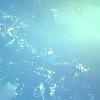
Label: water